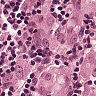
Metastatic tissue present: yes